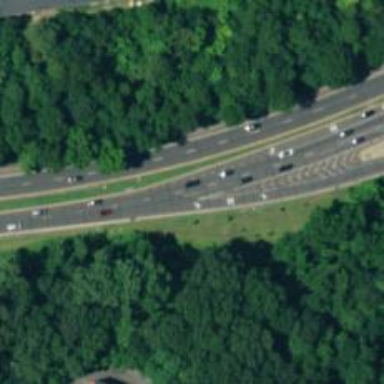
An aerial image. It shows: Primary highway designated as expressway. It falls under the category of Other Freeway and Expressway in the HFCS classification.